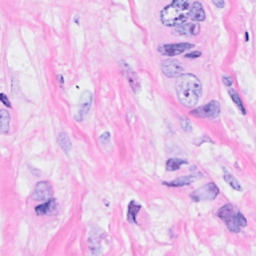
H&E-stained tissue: Breast